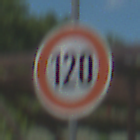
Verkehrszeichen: Geschwindigkeit120
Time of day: Midday
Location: Outdoor (Nature)
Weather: PartlyCloudy
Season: NotSpecified
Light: Natural